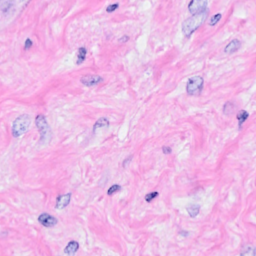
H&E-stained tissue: Breast